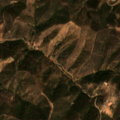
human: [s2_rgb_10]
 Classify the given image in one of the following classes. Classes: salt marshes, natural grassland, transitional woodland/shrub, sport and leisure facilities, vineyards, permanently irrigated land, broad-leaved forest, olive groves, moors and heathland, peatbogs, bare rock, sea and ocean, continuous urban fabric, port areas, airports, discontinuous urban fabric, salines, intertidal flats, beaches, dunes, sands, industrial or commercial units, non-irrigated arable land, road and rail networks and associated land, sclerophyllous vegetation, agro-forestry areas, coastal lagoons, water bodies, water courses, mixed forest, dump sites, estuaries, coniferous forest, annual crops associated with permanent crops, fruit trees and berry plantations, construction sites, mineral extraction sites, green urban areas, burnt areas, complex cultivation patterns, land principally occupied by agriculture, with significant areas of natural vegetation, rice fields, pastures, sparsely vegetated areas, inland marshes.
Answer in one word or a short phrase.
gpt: land principally occupied by agriculture, with significant areas of natural vegetation, broad-leaved forest, sclerophyllous vegetation, transitional woodland/shrub